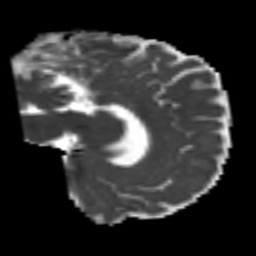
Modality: MD
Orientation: sagittal
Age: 58
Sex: male
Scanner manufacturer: siemens
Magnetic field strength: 3 T
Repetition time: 4.987 s
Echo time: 0.0792 s